Question: Is their any way to reduce the size of background of TextView. I am getting problem with background of textView when I increase the size of text or when I change the Font of Text then the background increases more than the size of Text. So I need a way to reduce or remove the background of TextView.
When I increase the size of TextView the size of Background also Increase Left side of the below image shows the result when i increase the size of Text. But i dont want to increase the size of the background right side of image shows the result that i want. please help me out.

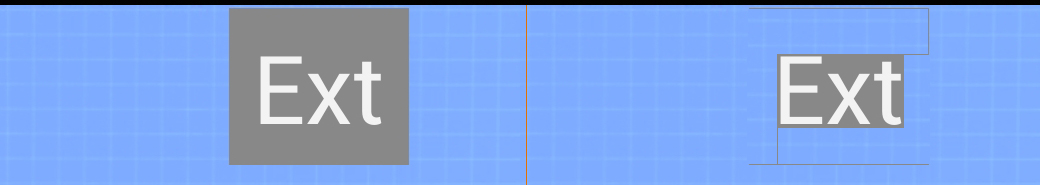
Answer: Try this
'''
android:padding = "0dp"
'''